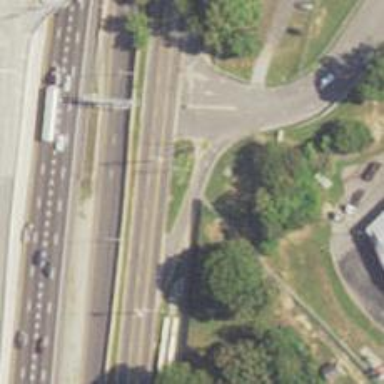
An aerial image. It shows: Marked crossing on cycleway road.